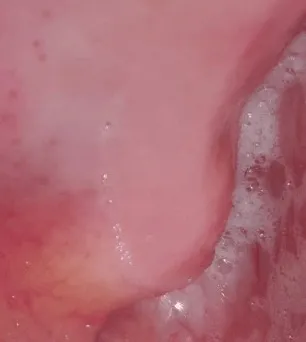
Palatal mass. Visible in an intra-oral view, a nodular mass, approximately 2 cm in width, in the left hard palate of the 83-year-old patient, accompanied by a central ulcerative-like epithelial discontinuity.
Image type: pathology (fish)